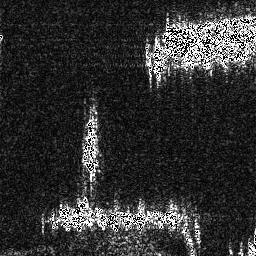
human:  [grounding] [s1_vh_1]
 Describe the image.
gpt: In the satellite image, there is  <ref>1 medium ship </ref> <box>[[30, 45, 38, 66, 0]]</box> located at center.